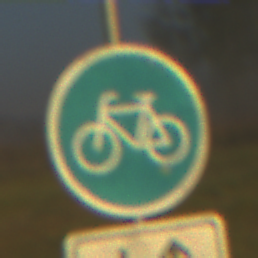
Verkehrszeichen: Radweg
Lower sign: RichtungsangabeDurchPfeile8
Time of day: SunriseSunset
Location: Outdoor (Nature)
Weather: Clear
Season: NotSpecified
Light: Natural